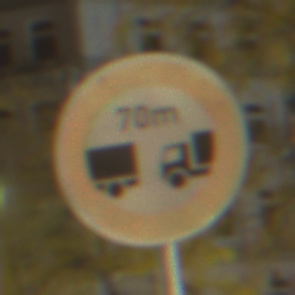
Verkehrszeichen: VerbotUnterschreitenMindestabstand
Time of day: Night
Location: Outdoor (Urban)
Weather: Clear
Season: NotSpecified
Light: Artificial